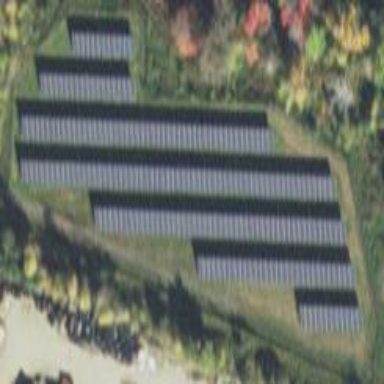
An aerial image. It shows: Solar power plant utilizing photovoltaic technology to generate electricity.